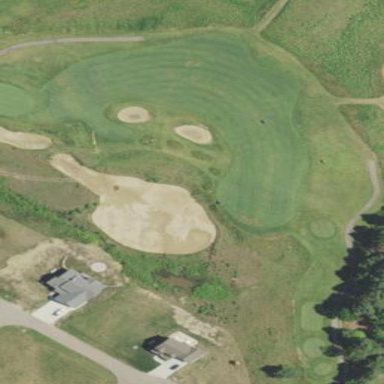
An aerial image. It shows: Golf bunker filled with sandy terrain.